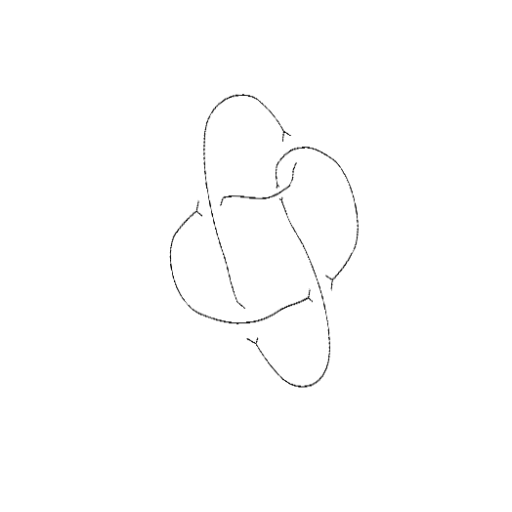
Crossing number: 5